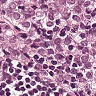
Metastatic tissue present: yes